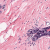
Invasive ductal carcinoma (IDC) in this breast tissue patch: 0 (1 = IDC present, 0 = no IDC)